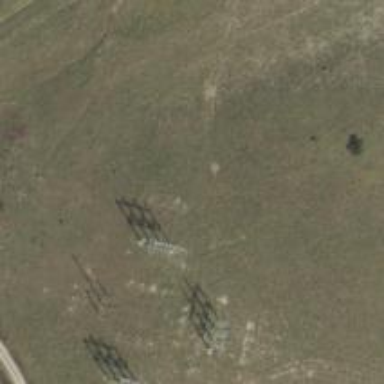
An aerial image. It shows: Power tower that serves as switch.